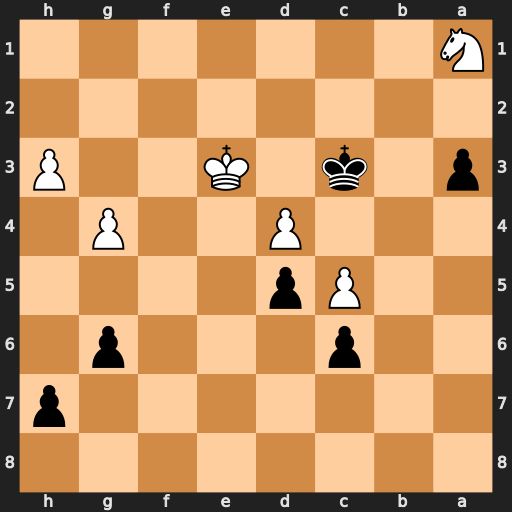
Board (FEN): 8/7p/2p3p1/2Pp4/3P2P1/p1k1K2P/8/N7
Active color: b
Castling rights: -
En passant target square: -
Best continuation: g5 Ke2 Kb2 Kd1 Kxa1